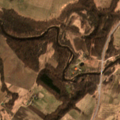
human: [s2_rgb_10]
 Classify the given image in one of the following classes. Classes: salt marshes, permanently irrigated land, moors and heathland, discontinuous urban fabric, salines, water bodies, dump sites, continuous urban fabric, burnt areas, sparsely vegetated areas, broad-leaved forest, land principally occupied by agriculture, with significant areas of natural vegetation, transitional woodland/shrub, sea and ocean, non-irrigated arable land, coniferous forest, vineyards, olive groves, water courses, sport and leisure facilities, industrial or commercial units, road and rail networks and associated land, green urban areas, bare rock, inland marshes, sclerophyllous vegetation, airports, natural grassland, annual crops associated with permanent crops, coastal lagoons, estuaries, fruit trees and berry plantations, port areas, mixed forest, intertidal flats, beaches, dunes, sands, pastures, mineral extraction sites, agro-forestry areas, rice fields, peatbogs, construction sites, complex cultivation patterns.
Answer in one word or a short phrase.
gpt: non-irrigated arable land, pastures, complex cultivation patterns, land principally occupied by agriculture, with significant areas of natural vegetation, broad-leaved forest